Question: I have a project I am working on and I am wanting to create a query that involves two tables from my database as pictured below.

What I want from the query is if DMN_LIST_COLS on the DOMAIN data table equals 1 I want to retrieve all the values from DMV_VALUE_1 of the DOMAIN_VALUE data table. What is the correct format for this query?
I know the query below is incorrect but how do I change this?
'''
SELECT DMV_VALUE_1 FROM DOMAIN_VALUE WHERE DMN_LIST_COLS='1' FROM DOMAIN
'''
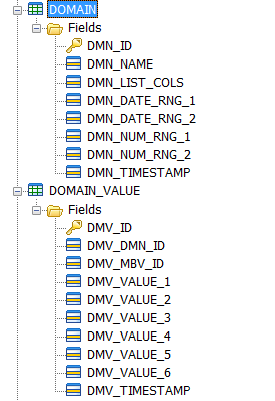
Answer: Give this a try:
'''
SELECT DOMAIN_VALUE.DMV_VALUE_1
FROM DOMAIN_VALUE INNER JOIN DOMAIN ON DOMAIN_VALUE.DMV_ID = DOMAIN.DMN_ID
WHERE DOMAIN.DMN_LIST_COLS ='1';
'''
If DOMAIN.DMN_LIST_COLS contains actual numbers instead of text, you will want to remove the single quotes surrounding the 1 in the WHERE statement.